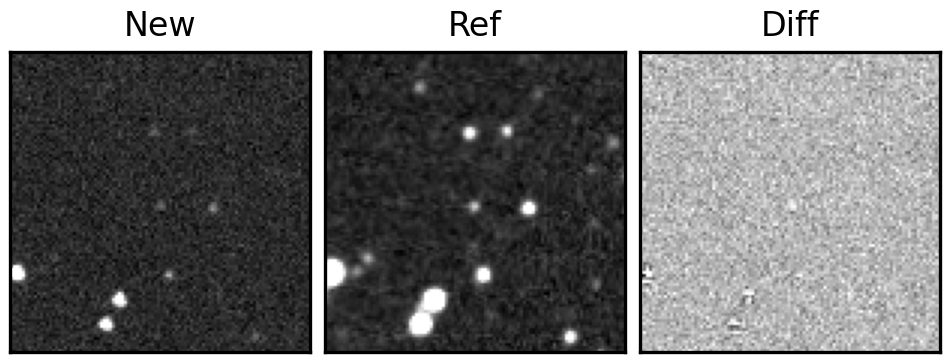
Label: real